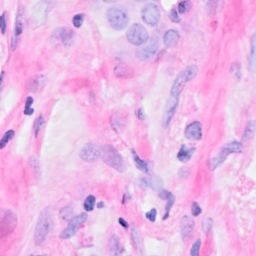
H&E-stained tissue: Breast